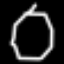
Label: octagon